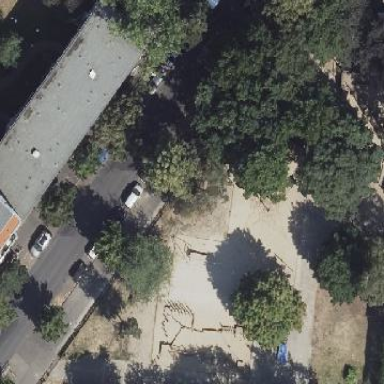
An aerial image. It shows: Playground with sandpit surrounded by natural sand.